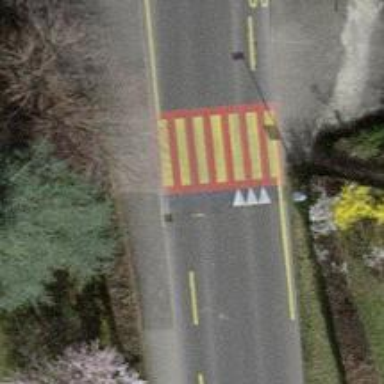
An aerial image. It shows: Marked zebra crossing on the road.